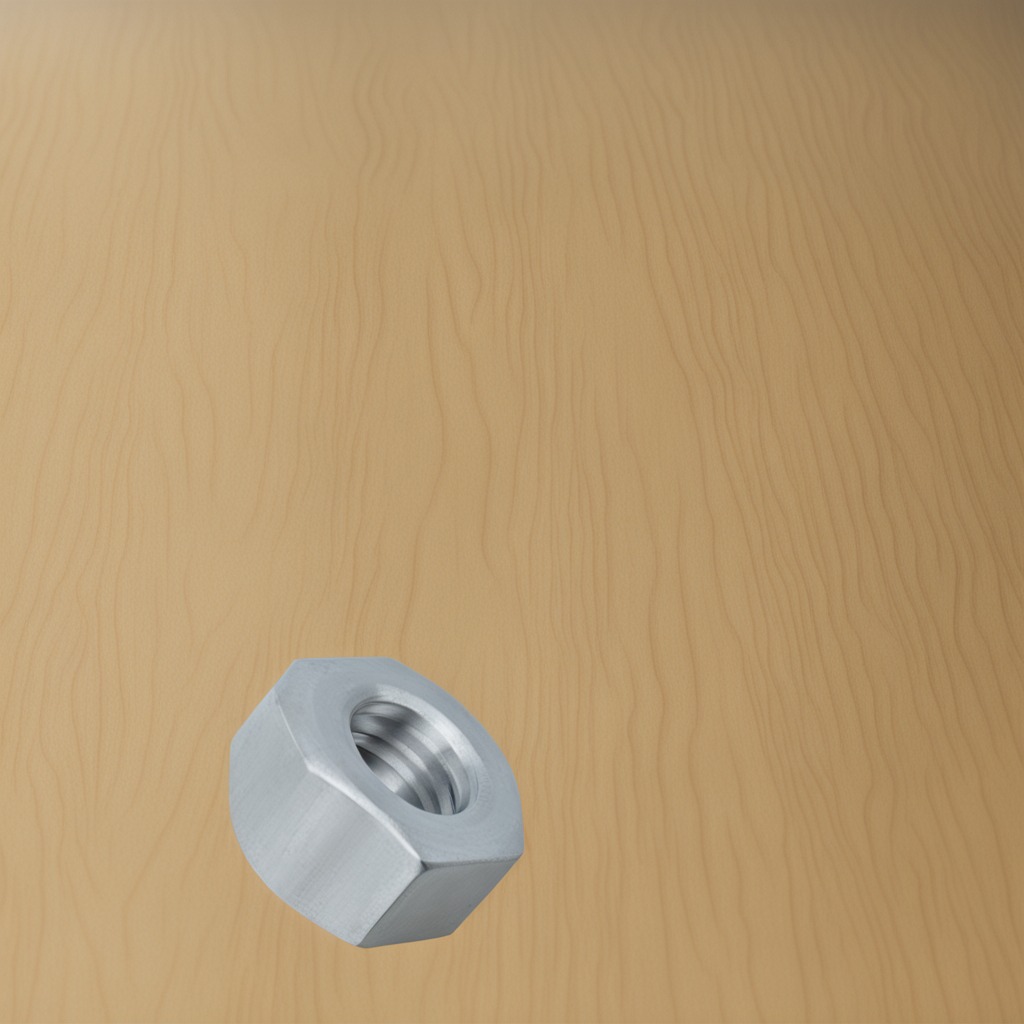
A metal nut is lying on the plywood surface in a paint workshop lit by afternoon window light.